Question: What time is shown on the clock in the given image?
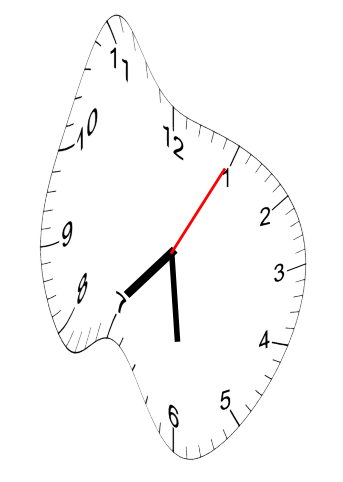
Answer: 07:29:05